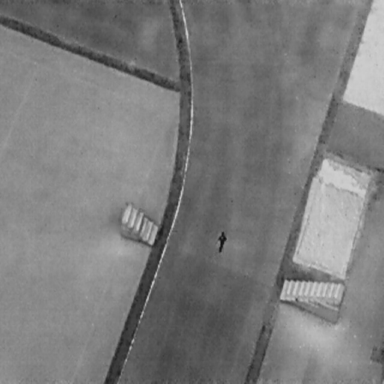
There is a Person in the infrared image.